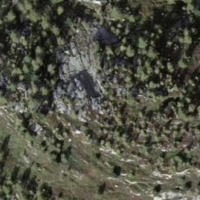
EUNIS habitat code: 31
Species observed at this site:
Nucifraga caryocatactes
Periparus ater